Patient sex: F
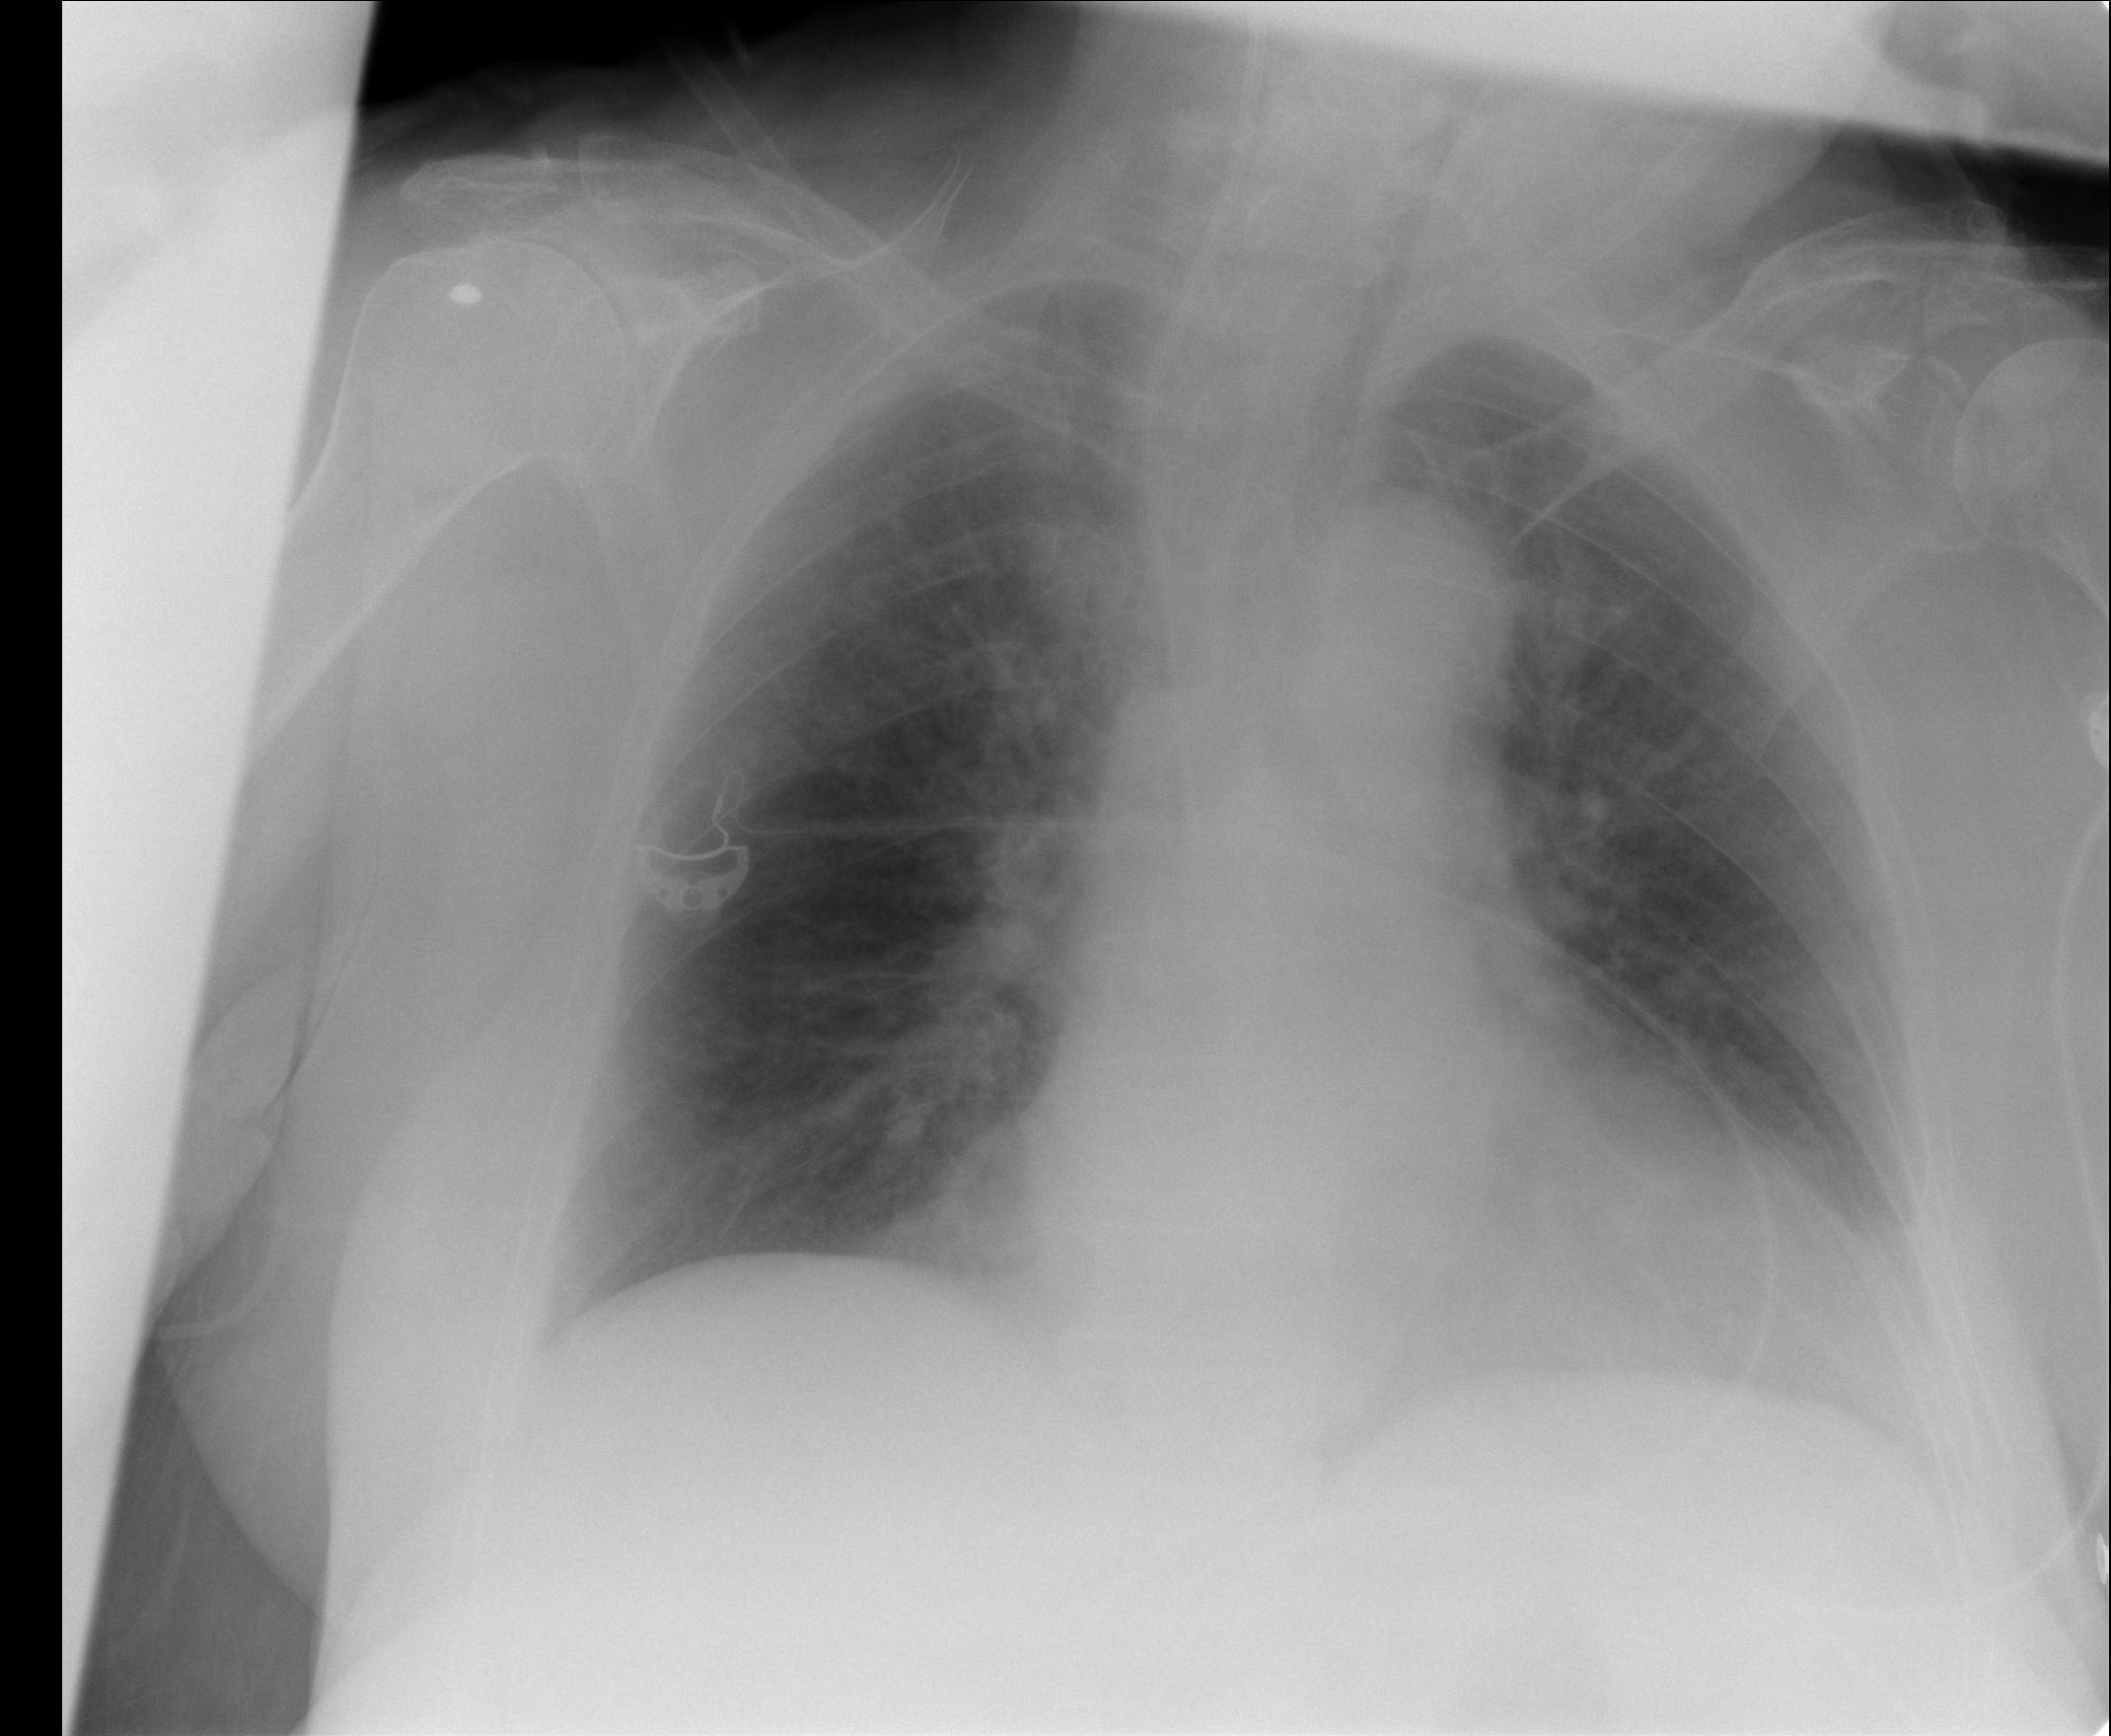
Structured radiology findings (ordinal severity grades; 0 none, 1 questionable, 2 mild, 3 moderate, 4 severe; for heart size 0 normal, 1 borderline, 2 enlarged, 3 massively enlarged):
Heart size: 2
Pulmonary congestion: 0
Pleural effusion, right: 0
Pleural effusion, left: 2
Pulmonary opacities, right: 0
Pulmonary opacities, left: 0
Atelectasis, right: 0
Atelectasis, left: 2